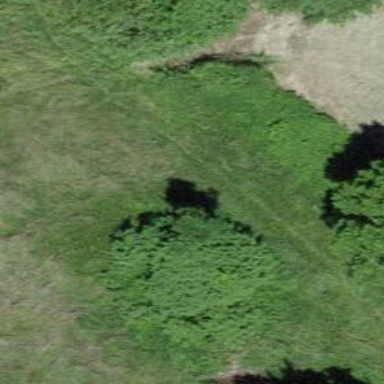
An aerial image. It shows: Path covered in grass.